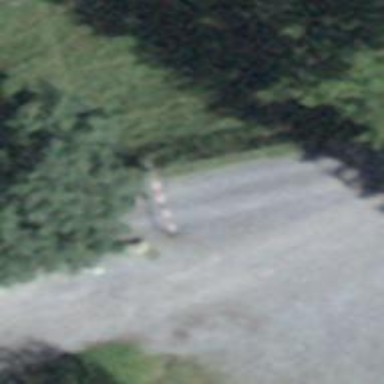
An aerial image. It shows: Lift gate barrier.